Field crop: tomato
Growth stage: 1
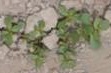
Species: portulaca